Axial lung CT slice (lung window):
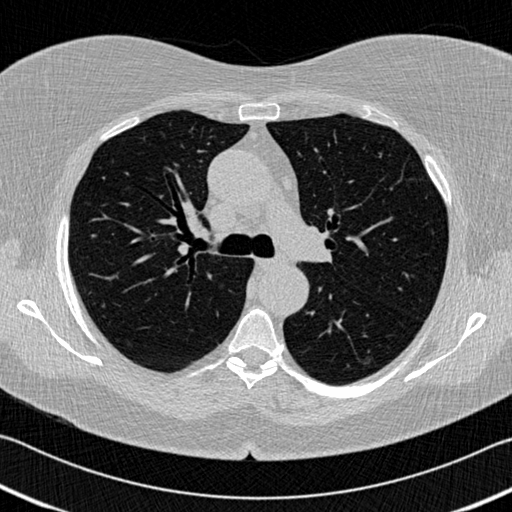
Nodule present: yes
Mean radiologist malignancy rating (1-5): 2.5